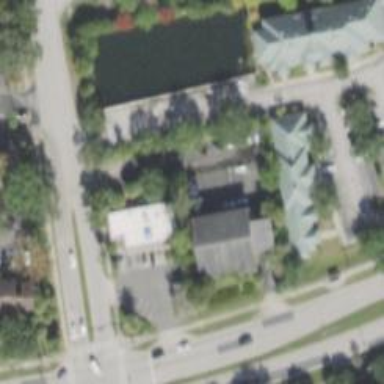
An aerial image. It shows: Healthcare clinic.